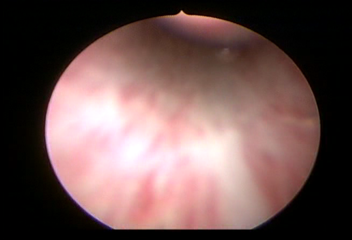
Modality: WLC
Class: Normal mucosa
Bladder cancer association: No